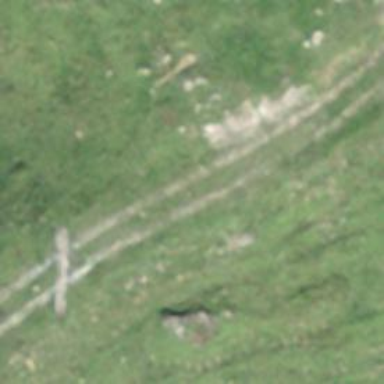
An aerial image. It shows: Track with grade 4 track type.